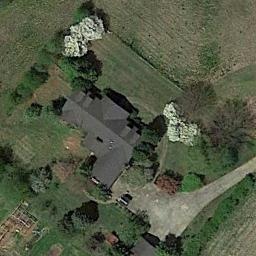
Label: residential